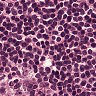
Metastatic tissue present: no